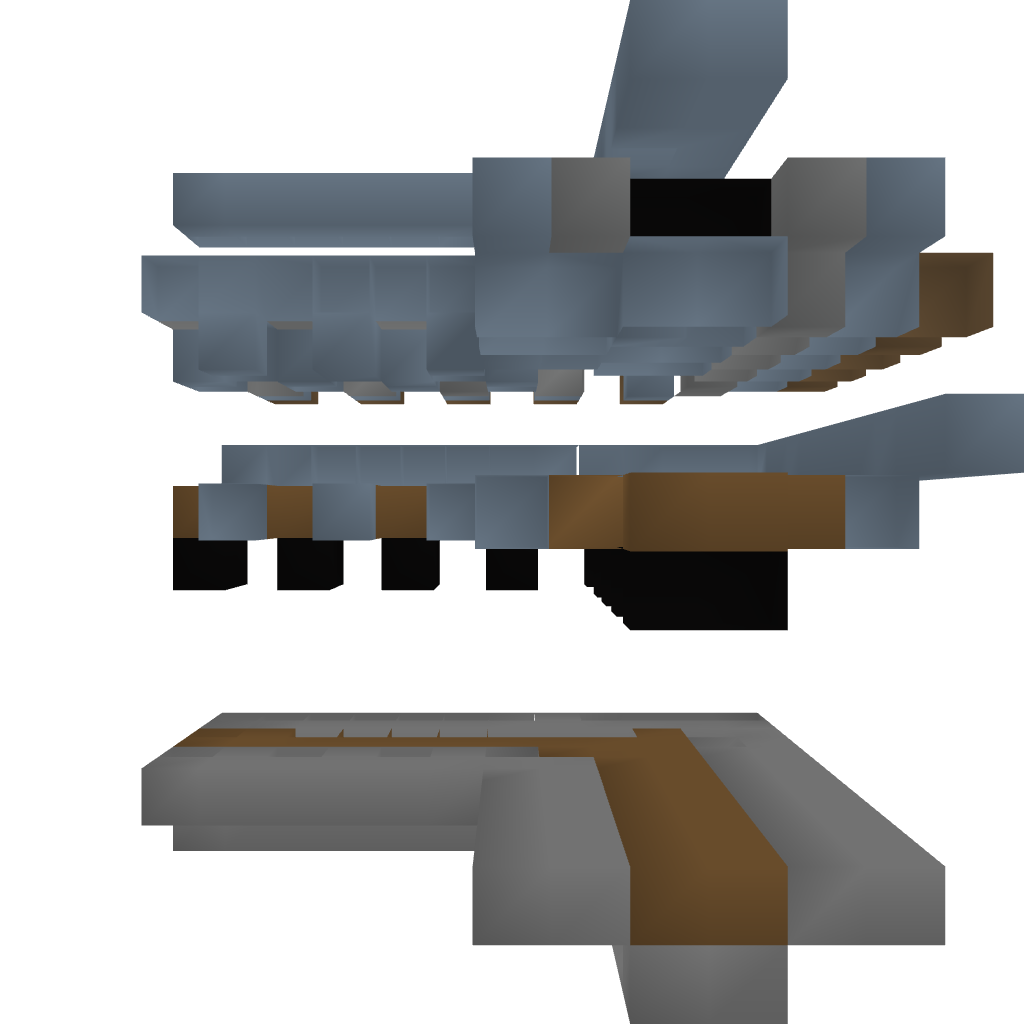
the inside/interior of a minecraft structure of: Castle Module - Corner